Question: Chart is created by code. But I can't disable vertical lines in chart.
It is a code of creating chart:
'''
public void CreateChart() {
CleanChart();
visiChart = new Chart()
{
ToolTipEnabled = true,
Width = 400,
Height = 200,
Padding = new Thickness(0),
Margin = new Thickness(0, 6, 0, -12),
Background = new SolidColorBrush(Colors.White),
};
ChartGrid grid = new ChartGrid()
{
Enabled = false
};
DataSeries dataSeries = new DataSeries();
DataPoint dataPoint;
Axis yAx = new Axis()
{
AxisLabels = new AxisLabels() { Enabled = false },
Grids = new ChartGridCollection() {grid}
};
int i = 0;
var deps = App.CurrentAgreement.Deposits.Deposit.Where(x => x.DepositIliv + x.DepositLink > 0).ToList();
foreach (var dep in deps) {
dataPoint = new DataPoint();
dataPoint.YValue = dep.DepositIliv + dep.DepositLink + dep.UValue + dep.WarrantyValue;
dataPoint.XValue = i;
i++;
dataPoint.LabelText = dataPoint.YValue.Out();
dataPoint.AxisXLabel = DateTime.Parse(dep.DepositDate).ToString("MMM yyyy");
dataPoint.MouseLeftButtonUp += dataPoint_MouseLeftButtonUp;
dataSeries.DataPoints.Add(dataPoint);
}
dataSeries.LabelEnabled = true;
dataSeries.RenderAs = RenderAs.Column;
dataSeries.Color = new SolidColorBrush(Colors.Green);
visiChart.Series.Add(dataSeries);
visiChart.AxesY.Add(yAx);
ChartPlaceHolder.Children.Add(visiChart);
}
'''
But i dont need vertical lines visible. It is a screen of chart.

How i can disable lines??
Help me, please.
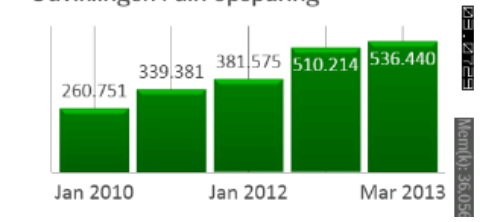
Answer: You have to disable the Grid lines from AxisX also.
Example:
'''
ChartGrid grid = new ChartGrid()
{
Enabled = false
};
Axis xAx = new Axis();
xAx.Grids.Add(grid);
visiChart.AxesX.Add(xAx);
'''